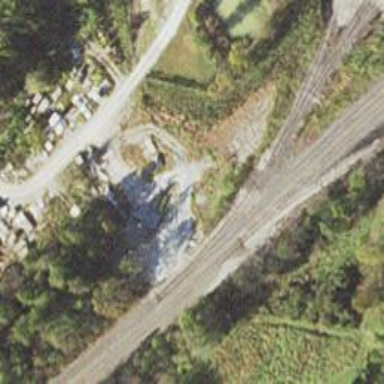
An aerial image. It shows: Railway spur service.